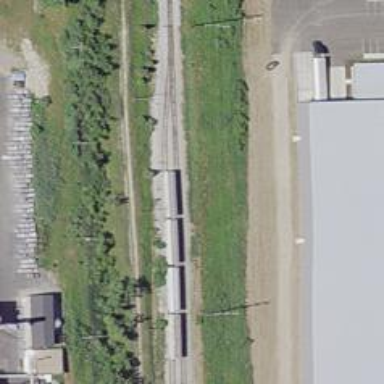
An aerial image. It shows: Railway siding for service.